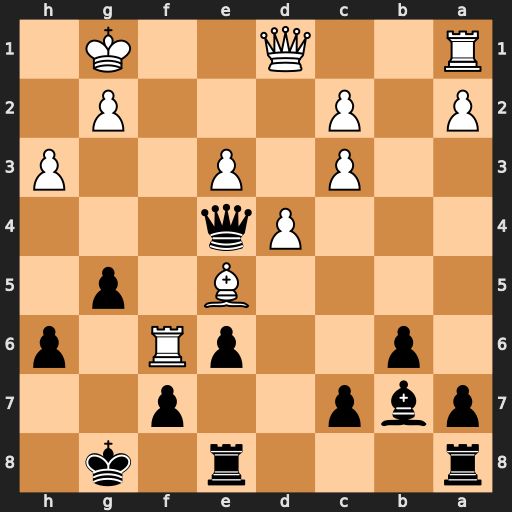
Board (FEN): r3r1k1/pbp2p2/1p2pR1p/4B1p1/3Pq3/2P1P2P/P1P3P1/R2Q2K1
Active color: b
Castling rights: -
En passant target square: -
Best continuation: Qxg2#